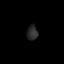
Tissue: skin
Cell type: Epithelial cells
Senescence score: 0.2849
Nuclear area (px): 160
Mean DAPI intensity: 42.025